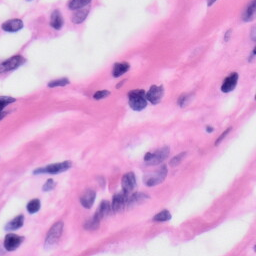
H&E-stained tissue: Skin